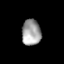
Tissue: skin
Cell type: Others
Senescence score: 0.7224
Nuclear area (px): 482
Mean DAPI intensity: 160.645